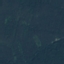
Label: Forest